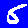
Digit: 5